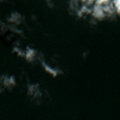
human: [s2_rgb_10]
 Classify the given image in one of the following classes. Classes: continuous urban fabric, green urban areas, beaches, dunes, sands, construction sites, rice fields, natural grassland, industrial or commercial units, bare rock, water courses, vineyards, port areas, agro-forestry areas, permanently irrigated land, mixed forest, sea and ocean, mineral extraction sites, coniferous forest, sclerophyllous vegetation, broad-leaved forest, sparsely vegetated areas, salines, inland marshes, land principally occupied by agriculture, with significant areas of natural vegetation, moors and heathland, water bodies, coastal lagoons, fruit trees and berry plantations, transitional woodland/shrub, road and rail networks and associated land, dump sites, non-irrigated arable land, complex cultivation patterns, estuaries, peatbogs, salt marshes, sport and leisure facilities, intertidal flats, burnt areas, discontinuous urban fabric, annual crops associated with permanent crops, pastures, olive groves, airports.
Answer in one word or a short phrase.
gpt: sea and ocean